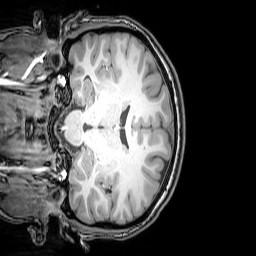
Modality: T1w
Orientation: coronal
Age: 24
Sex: female
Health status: healthy
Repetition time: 0.081 s
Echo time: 0.037 s